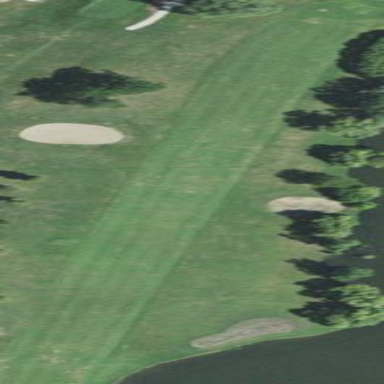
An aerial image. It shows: Well-maintained grassy area designated as golf fairway. It is part of golf sport facility.